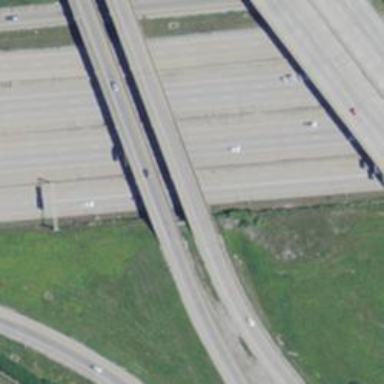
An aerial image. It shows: Motorway link.